Field crop: maize
Growth stage: 2
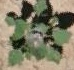
Species: chenopodium